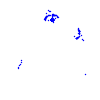
Particle: proton